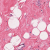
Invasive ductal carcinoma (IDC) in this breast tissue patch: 0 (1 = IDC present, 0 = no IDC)